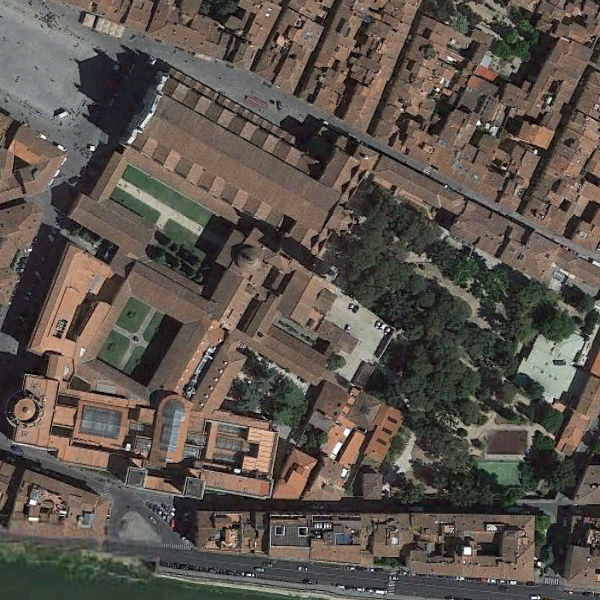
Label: Church